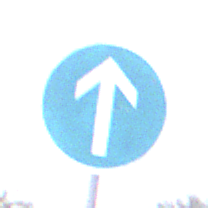
Verkehrszeichen: VorgeschriebeneFahrtrichtungGeradeaus
Umgebung: Outdoor, Suburban
Tageszeit: MorningAfternoon
Wetter: Overcast
Licht: Natural
Jahreszeit: NotSpecified
Kontrast: LowContrast